Interaction volume radius: 5 \u00c5
Interaction volume height: 15 \u00c5
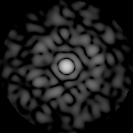
Disorder parameter: 0.7827